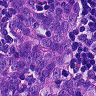
Metastatic tissue present: yes